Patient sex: M
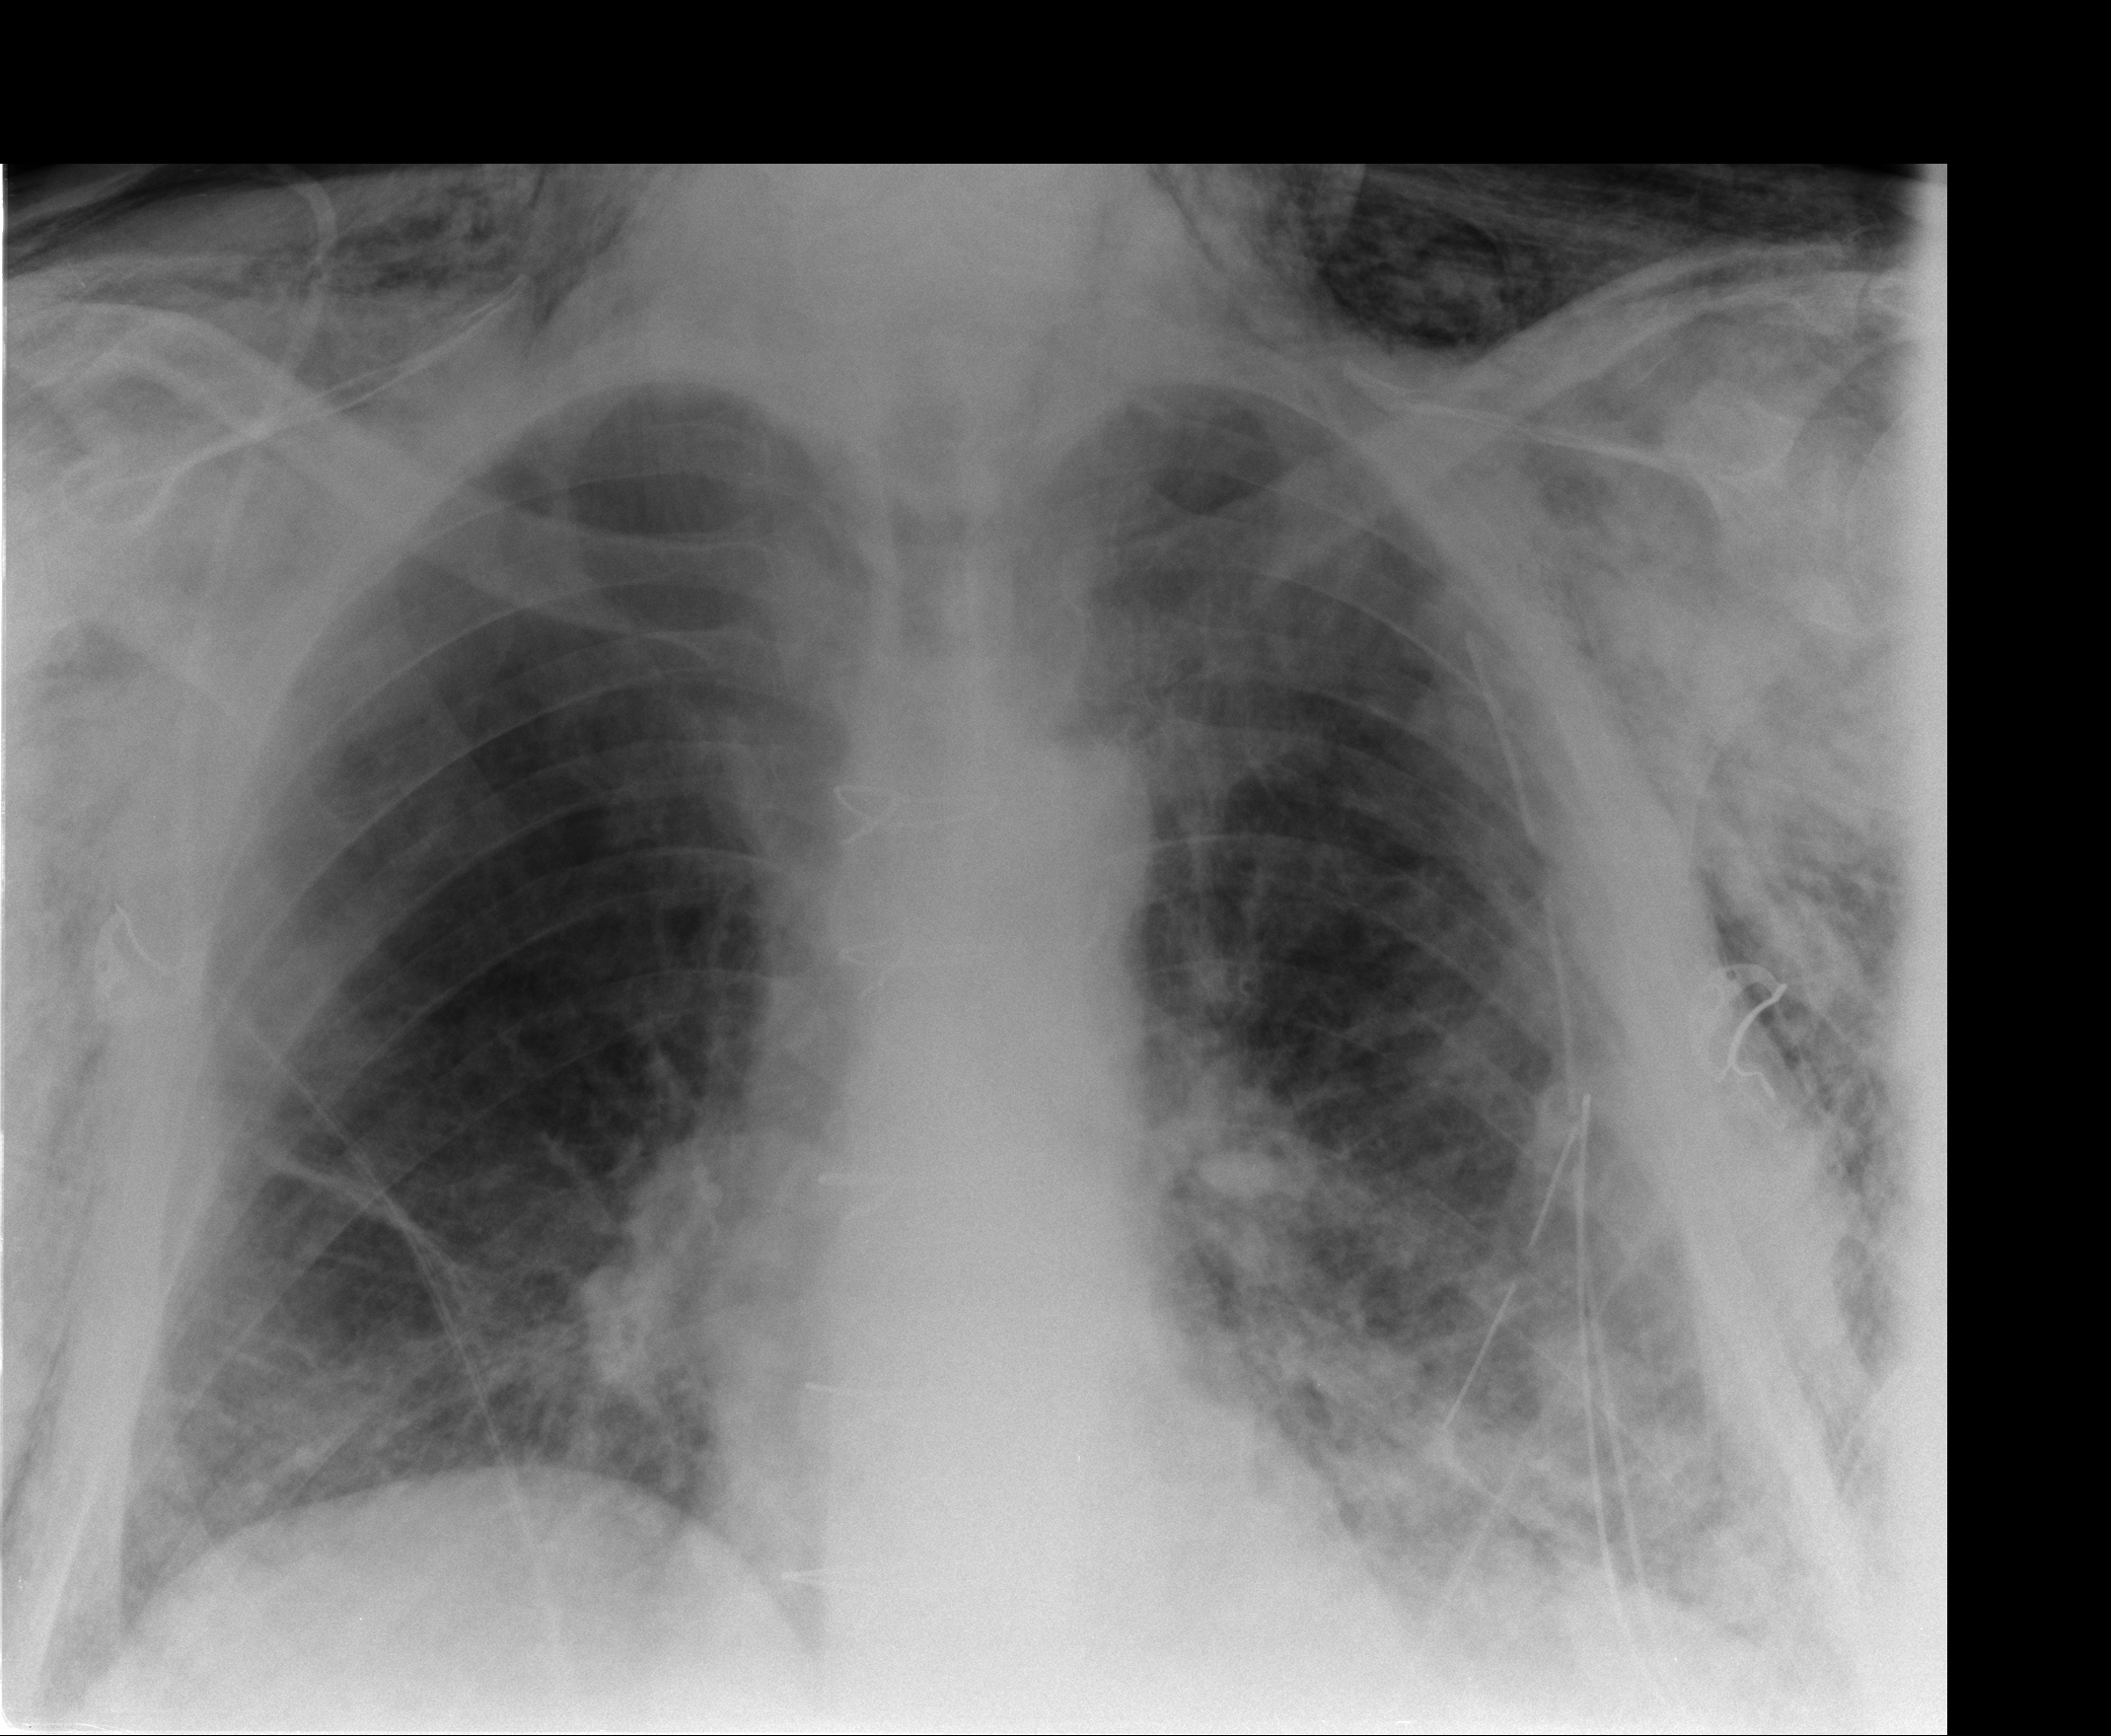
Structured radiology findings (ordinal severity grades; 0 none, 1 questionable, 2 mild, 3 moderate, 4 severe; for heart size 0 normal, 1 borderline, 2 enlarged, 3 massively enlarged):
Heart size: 0
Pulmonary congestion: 0
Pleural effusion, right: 0
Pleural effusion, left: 1
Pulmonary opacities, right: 0
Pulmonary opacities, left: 0
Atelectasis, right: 2
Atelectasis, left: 3